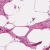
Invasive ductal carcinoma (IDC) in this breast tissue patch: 0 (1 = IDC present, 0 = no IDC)